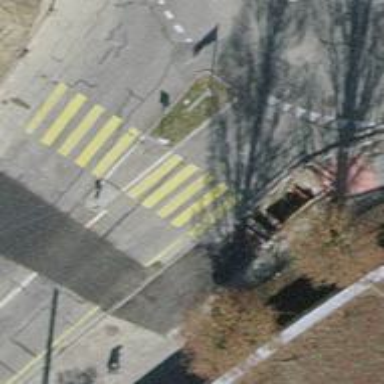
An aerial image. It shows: Footway crossing with marked asphalt surface.